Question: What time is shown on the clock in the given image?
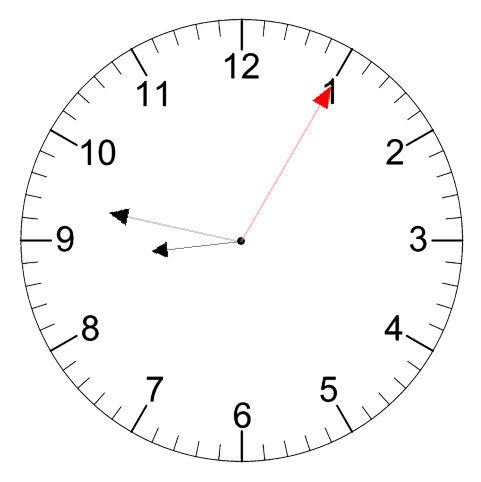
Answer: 08:47:05